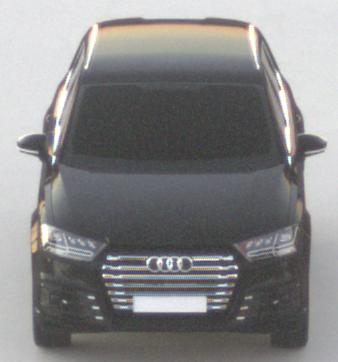
Make: Audi
Model: SQ7
Detailed model: -
Model produced from: 2016
Model produced until: 2018
Doors: 5
Color: black
Road condition: dry road
Daytime: sunrise or sunset
Contrast: low contrast